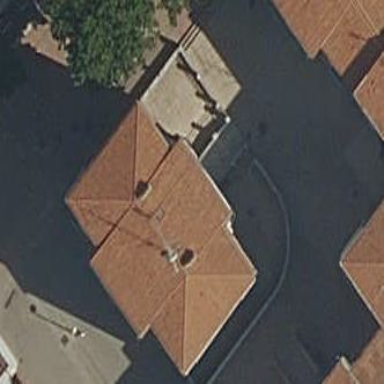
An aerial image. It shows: Hipped roof apartment building.